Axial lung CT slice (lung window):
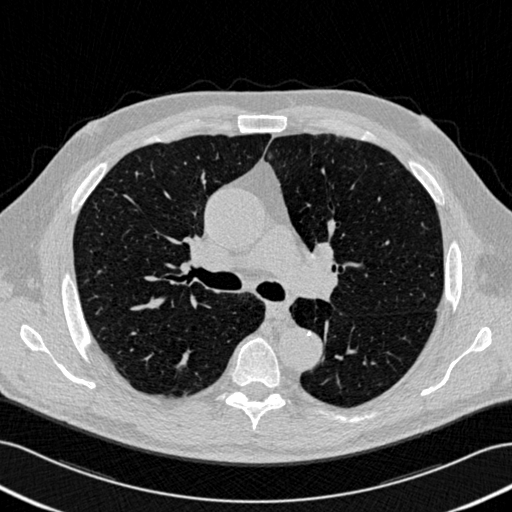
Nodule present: no